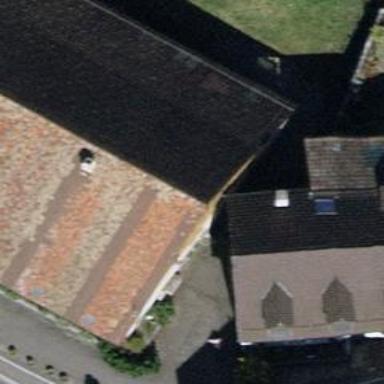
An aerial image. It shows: Building with pitched roof.